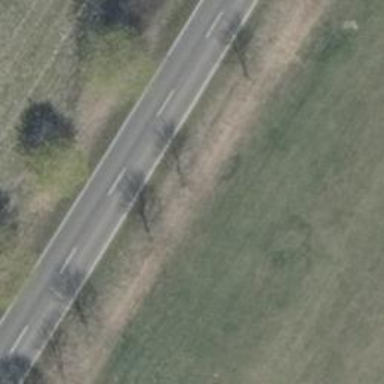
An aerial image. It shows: Secondary road with asphalt surface.